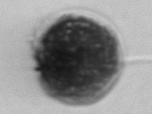
Label: Alexandrium_catenella